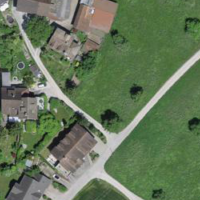
EUNIS habitat code: 24
Species observed at this site:
Erinaceus europaeus